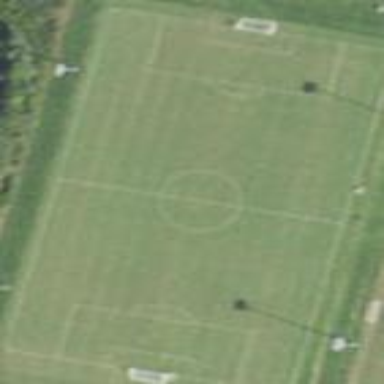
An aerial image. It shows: Soccer pitch for leisure land activities.